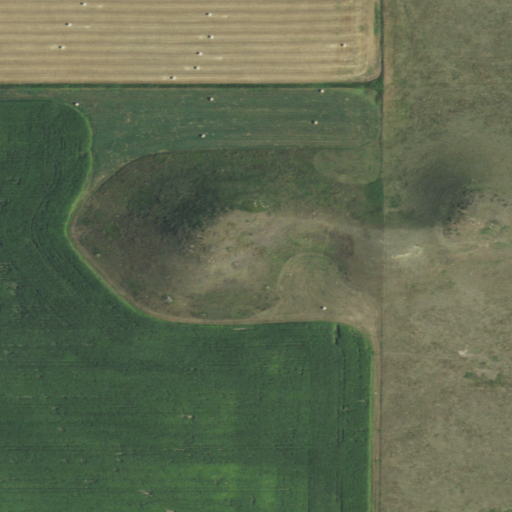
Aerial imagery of mountains in North Dakota named Twin Buttes containing shrub, cultivated crops, grassland, open development, and low intensity development